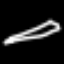
Label: pencil